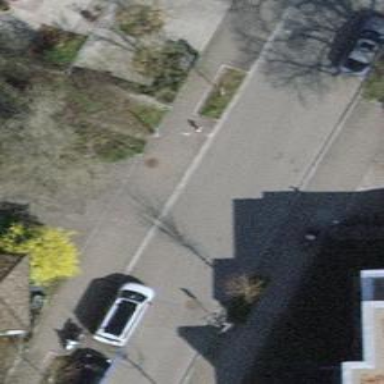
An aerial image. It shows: Unmarked crossing on footway with sett surface.